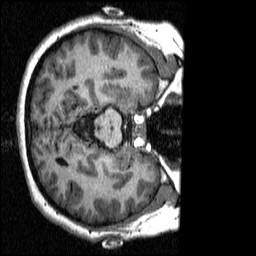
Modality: T1w
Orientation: axial